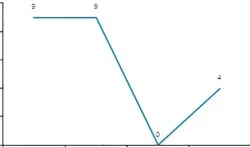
(C) Comparison of the Numeric Rating Scale (NRS) scores before and after treatment.
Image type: chart (chart)